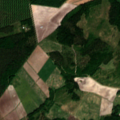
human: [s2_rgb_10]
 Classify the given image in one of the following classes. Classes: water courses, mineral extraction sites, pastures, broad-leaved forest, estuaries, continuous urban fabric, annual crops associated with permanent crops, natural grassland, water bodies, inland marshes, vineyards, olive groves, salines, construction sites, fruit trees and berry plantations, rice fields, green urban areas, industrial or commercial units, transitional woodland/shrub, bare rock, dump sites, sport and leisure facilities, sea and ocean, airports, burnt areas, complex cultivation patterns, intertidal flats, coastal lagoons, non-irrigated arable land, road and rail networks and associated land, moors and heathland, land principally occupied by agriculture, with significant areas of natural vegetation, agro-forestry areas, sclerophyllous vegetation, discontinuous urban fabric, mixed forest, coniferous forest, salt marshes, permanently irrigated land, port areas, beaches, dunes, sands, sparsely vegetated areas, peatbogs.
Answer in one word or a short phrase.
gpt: non-irrigated arable land, land principally occupied by agriculture, with significant areas of natural vegetation, broad-leaved forest, coniferous forest, mixed forest